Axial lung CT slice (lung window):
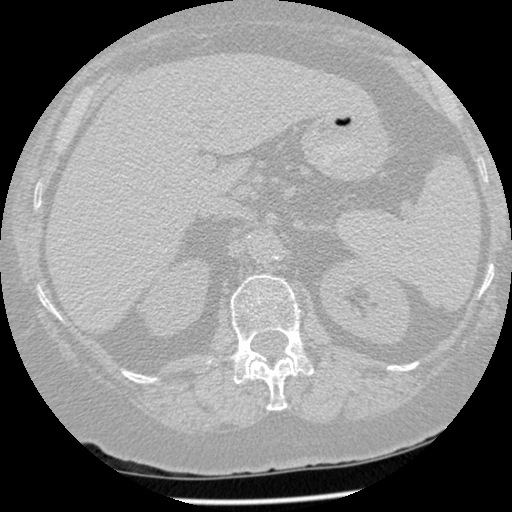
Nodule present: no